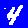
Digit: 4